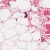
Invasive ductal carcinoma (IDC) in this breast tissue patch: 0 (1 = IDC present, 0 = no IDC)